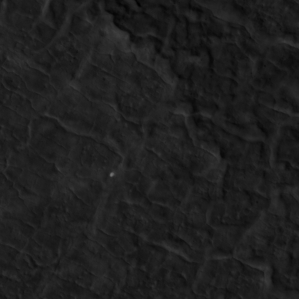
Label: non_frost